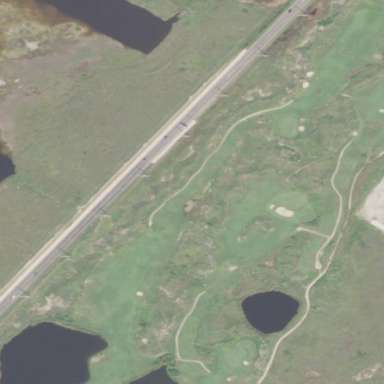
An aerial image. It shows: Rough area in golf course.